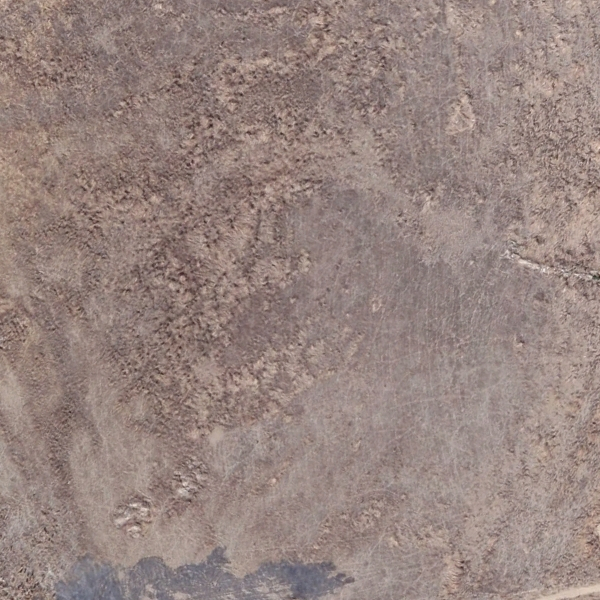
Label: BareLand